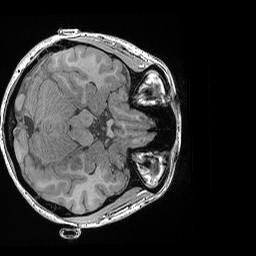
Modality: T1w
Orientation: axial
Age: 19
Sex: female
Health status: healthy
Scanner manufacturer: siemens
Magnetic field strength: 3 T
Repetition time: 0.02 s
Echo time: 0.00492 s